Interaction volume radius: 10 \u00c5
Interaction volume height: 10 \u00c5
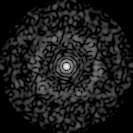
Disorder parameter: 0.8491